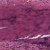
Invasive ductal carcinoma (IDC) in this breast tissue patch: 0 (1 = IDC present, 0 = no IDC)